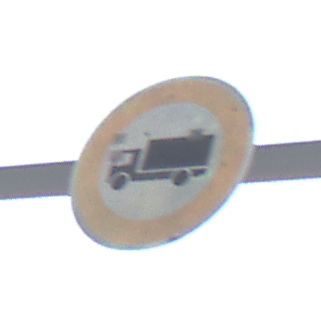
Verkehrszeichen: VerbotFuerKraftfahrzeugeUeberDreiKommaFuenfTonnen
Umgebung: Outdoor, Nature
Tageszeit: Midday
Wetter: PartlyCloudy
Licht: Natural
Jahreszeit: NotSpecified
Kontrast: HighContrast